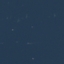
Label: SeaLake